Космическая станция, расположенная на геостационарной орбите, имеет форму цилиндра длины $L=100~км$ и радиуса $R=1~км$. Станция заполнена воздухом (его молярная масса $M=29~г/моль$) при атмосферном давлении и температуре $T=295~К$. Цилиндрическая поверхность служит «полом» для обитателей станции. Станция вращается вокруг своей оси, и создает привычное ускорение свободного падения $g=9.81~м/с^2$ на «полу».
Чему равен период вращения~$\tau$?
Мяч бросают из некоторой точки на «полу», а затем, спустя $t=\tau/2$, ловят его в той же самой точке. С какой скоростью бросали мяч? Сопротивлением воздуха пренебречь.
Воздушный шарик радиуса $r=3~м$ наполнили гелием (молярная масса гелия $M'=4~г/моль$). Шарик используют чтобы поднять груз неизвестной массы $m$. Груз прикрепили к шарику легкой веревкой длины $L=20~м$. Эта конструкция поднимается и в конце концов останавливается на высоте $H=500~м$ от «пола». Определите значение массы $m$. Веревка (ее линейная плотность $\lambda=1~кг/м$) прикреплена к «полу» в двух диаметрально противоположных точках цилиндра (так, что расстояние между ее концами равно $2R$). Пусть точки $A$, $B$, и $C$ — это два конца веревки и ее середина соответственно.
Пусть точка $C$ расположена на высоте $h$ над «полом». Найдите $T_A-T_C$, разность сил натяжения веревки в точках $A$ и $C$.
Пусть в точке $A$ угол, который составляет веревка с «полом» равен $\alpha$. Найдите отношение сил натяжения $T_A/T_C$.
Аппроксимируя форму веревки параболой, найдите $T_C$, если $h=495~м$.
Металлические стены станции заряжены. Их полный заряд равен $Q$. Внутри станции над «полом» неподвижно парит заряженный шарик. Найдите отношение заряда к массе $q/m$ шарика. Зарядами, индуцированными шариком на «полу», можно пренебречь.
Теорема Гаусса утверждает, что $\oint \vec E\cdot \mathrm d\vec A = 0$, где интеграл берется по замкнутой поверхности, окружающей объем $V$, в котором нет зарядов. Как нужно изменить это выражение с точки зрения обитателя станции, если никаких других зарядов (кроме $Q$, распределенного по периметру станции) нет.
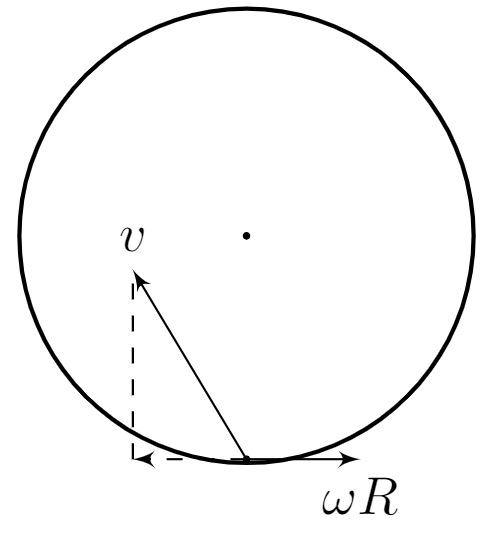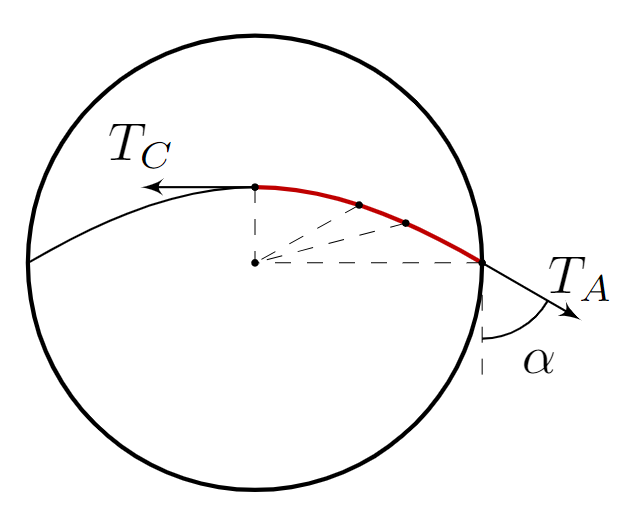
Чему равен период вращения~$\tau$?
Решение: Обозначим угловую скорость вращения за $\omega$, тогда на полу станции центробежная сила $m \omega^2 R = mg$. Тогда с учетом $\omega \tau = 2\pi$:\[\left( \frac{2 \pi}{\tau} \right)^2 R =g\]
Ответ: \[\tau = 2\pi \sqrt{\frac{R}{g}}=63.4~\text{с}\]

Мяч бросают из некоторой точки на «полу», а затем, спустя $t=\tau/2$, ловят его в той же самой точке. С какой скоростью бросали мяч? Сопротивлением воздуха пренебречь.
Решение: В лабораторной системе отсчета (ЛСО) шарик будет двигаться по прямой. В этой системе отсчета за время $t$ станция повернется на угол $\pi$, значит шарик должен лететь вдоль диаметра со скоростью $\frac{2 R}{t}=\frac{4R}{\tau}$. Скорость шарика в ЛСО складывается из скорости $\omega R=\frac{2\pi R}{\tau}$, с которой двигается пол станции, и скорости броска $v$. Тогда\[v= \sqrt{\left( \frac{4R}{\tau} \right)^2 + \left( \frac{2\pi R}{\tau} \right)^2 }\]
Ответ: \[v= \frac{2R}{\tau} \sqrt{4 + \pi^2} = 117~\text{м}/\text{с}\]

Воздушный шарик радиуса $r=3~м$ наполнили гелием (молярная масса гелия $M'=4~г/моль$). Шарик используют чтобы поднять груз неизвестной массы $m$. Груз прикрепили к шарику легкой веревкой длины $L=20~м$. Эта конструкция поднимается и в конце концов останавливается на высоте $H=500~м$ от «пола». Определите значение массы $m$.
Решение: На воздушный шарик действует сила инерции и сила Архимеда со стороны воздуха $\frac{4}{3}\pi r^3 (\rho_\text{в}-\rho_\text{г}) \cdot \omega^2 (R-H)$. Эта сила уравновешена силой инерции действующей на груз $m \omega^2(R-H+l)$. В таком случае мы имеем уравнение:\[ \frac{4}{3}\pi r^3 (\rho_\text{в}-\rho_\text{г}) \cdot \omega^2 (R-H) = m \omega^2(R-H+l) \]При расчете плотности газов $\rho$ будем пренебрегать эффектами связанными с зависимостью давления воздуха от высоты. Из уравнения Менделеева-Клапейрона получим:\[ pV = \nu R_\text{Б}T \quad \Rightarrow \quad p V = \frac{m}{M} R_\text{Б}T \quad \Rightarrow \quad \rho = \frac{pM}{R_\text{Б}T}. \]
Ответ: \[ m = \frac{4\pi}{3} \frac{p r^3}{R_\text{Б}T} \frac{R-H}{R-H+l} (M-M') \]

Пусть точка $C$ расположена на высоте $h$ над «полом». Найдите $T_A-T_C$, разность сил натяжения веревки в точках $A$ и $C$.
Решение: Действие центробежной силы на тело эквивалентно нахождению в осесимметричном потенциале\[ \varphi(r) = \int_0^r (-\omega x^2) dx = -\frac{\omega^2 r^2}{2}.\]При решении этого пункта удобно использовать принцип виртуальных перемещений для веревки. Вытянем ее конец $A$ на малую длину $dl$ вдоль направления силы $T_A$, тогда работа сил натяжения равна $dl \, (T_A - T_C)$, а изменение энергии веревки в поле $\varphi(r)$ равно $dl \, \lambda \left( \varphi(R) - \varphi(R-h) \right)$. Значит\[ T_A - T_C = -\lambda \omega^2\frac{R^2 - (R-h)^2}{2}\]
Ответ: \[ T_A - T_C = -2 \pi^2 \frac{\lambda h (2R-h)}{\tau^2}\]

Пусть в точке $A$ угол, который составляет веревка с «полом» равен $\alpha$. Найдите отношение сил натяжения $T_A/T_C$.
Решение: На единицу длины веревки действует сила инерции направленная из центра станции $O$. Тогда относительно точки $O$ уравнение моментов на часть веревки, лежащую между точками $A$ и $C$ выглядит так:\[ T_A R \cos \alpha = T_C (R-h) \]
Ответ: \[\frac{T_A}{T_C} = \frac{R-h}{R \cos \alpha}\]

Аппроксимируя форму веревки параболой, найдите $T_C$, если $h=495~м$.
Решение: Аппроксимируя форму веревки параболой $y(x) = \beta x^2$, найдем $\beta$ из условия $R-h = y(R) = \beta R^2$. Тогда $\tan \alpha = y'(R) = 2 \beta R$, значит \[ \cos \alpha = \frac{2\beta R}{\sqrt{1+4\beta^2 R^2}} = \frac{1}{\sqrt{1+\frac{R^2}{4(R-h)^2}}}\]Этот результат позволяет разрешить систему уравнений, полученных в пунктах iv и v:\[\begin{cases}T_A - T_C = -2 \pi^2 \frac{\lambda h (2R-h)}{\tau^2}\\\frac{T_A}{T_C} = \frac{R-h}{R \cos \alpha}\end{cases}\]
Ответ: \[ T_C = 2\pi^2 \frac{\lambda h(2R-h)}{\tau^2\left(1 - \frac{1}{\sqrt{1+\frac{R^2}{4(R-h)^2}}}\right)} = 12.6\cdot10^3~\text{Н}.\]

Металлические стены станции заряжены. Их полный заряд равен $Q$. Внутри станции над «полом» неподвижно парит заряженный шарик. Найдите отношение заряда к массе $q/m$ шарика. Зарядами, индуцированными шариком на «полу», можно пренебречь.
Решение: Этот пункт будем решать в ЛСО. Электрическое поле внутри равномерно заряженного цилиндра равно нулю, а движущиеся заряды создают магнитное поле. В силу протяженности станции можно считать, что магнитное поле $B$ внутри нее совпадает с магнитным полем эквивалентной бесконечной катушки. Это поле можно найти стандартным методом, пользуясь теоремой о циркуляции:\[ B \cdot dl = \mu_0 \, dI = \mu_0 \frac{Q}{2\pi R L} \cdot \frac{\omega R \,dt \, dl}{dt} ,\]в итоге $B=\mu_0 \frac{Q}{\tau L}$, причем $\vec{B} \upuparrows \vec{\omega}$.Найдем силу Лоренцу, которая действует на заряд, двигающийся по окружности радиусом $r$: $\vec{F}_\text{л} = q \, \vec{v} \times \vec{B}$, где $\vec{v} = \omega \times \vec{r}$. Пользуясь формулой двойного векторного произведения получим $[\vec{\omega} \times \vec{r}] \times \vec{B} = \vec{r} \omega B$. Тогда II закон Ньютона имеет вид:\[ -q r \omega B = m \omega^2 r\]
Ответ: \[ \frac{q}{m} = - \frac{2\pi L}{\mu_0 Q}\]

Теорема Гаусса утверждает, что $\oint \vec E\cdot \mathrm d\vec A = 0$, где интеграл берется по замкнутой поверхности, окружающей объем $V$, в котором нет зарядов. Как нужно изменить это выражение с точки зрения обитателя станции, если никаких других зарядов (кроме $Q$, распределенного по периметру станции) нет.
Решение: В системе отсчета станции на покоящийся заряд в соответствии с предыдущем пунктом действует сила $q \omega B \vec{r} = q \frac{2\pi \mu_0 Q}{\tau^2 L} \vec{r}$, то есть в этой системе отсчета существует электрическое поле $\vec{E} = \frac{2\pi \mu_0 Q}{\tau^2 L} \vec{r}$. Вычислить значение $\oint \vec{E} \, d \vec{A}$ можно двумя способами.Первый способ.Электрическое поле внутри равномерно заряженного цилиндра с объемной плотностью заряда $\rho$ задается уравнением:\[ \vec{E} = \frac{\rho}{2 \varepsilon_0} \vec{r}, \]то есть можно считать, что системе отсчета станции существует эффективная плотность заряда $\rho = \frac{4\pi \mu_0 \varepsilon_0 Q}{\tau^2 L}$. Значит $\oint \vec{E} \, d\vec{A} = \frac{\rho V}{\varepsilon_0}$, где $V$ — объем, заключенный в поверхности.Второй способ.От интеграла по поверхности можно перейти к интегралу по объему: $\oint \vec{E} d\vec{A} = \int \operatorname{div} \vec{E} \, dV$. При этом $\operatorname{div} \alpha \vec{r} = 2\alpha$ (в цилиндрических координатах), поэтому $\int \operatorname{div} (\alpha \vec{r}) \, dV = 2\alpha V$, где $V$ — объем, заключенный в поверхности.
Ответ: \[ \oint \vec{E} \, d\vec{A} = \frac{4\pi \mu_0 Q}{\tau^2 L}V\]
Темы:
T, Механика, Динамика, Электростатика, Теорема Гаусса, 2021, Балтийская, Электродинамика